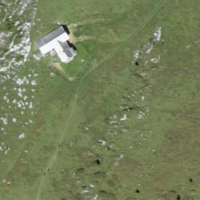
EUNIS habitat code: 23
Species observed at this site:
Gentianella campestris